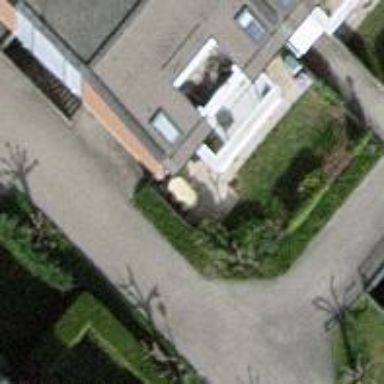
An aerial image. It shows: Garden surrounded by fence.